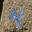
Label: 4